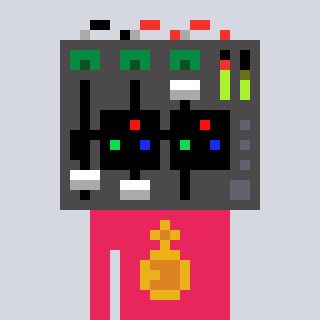
a pixel art character with square black sunglasses, a mixer-shaped head and a redpinkish-colored body on a cool background